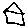
Label: house